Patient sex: M
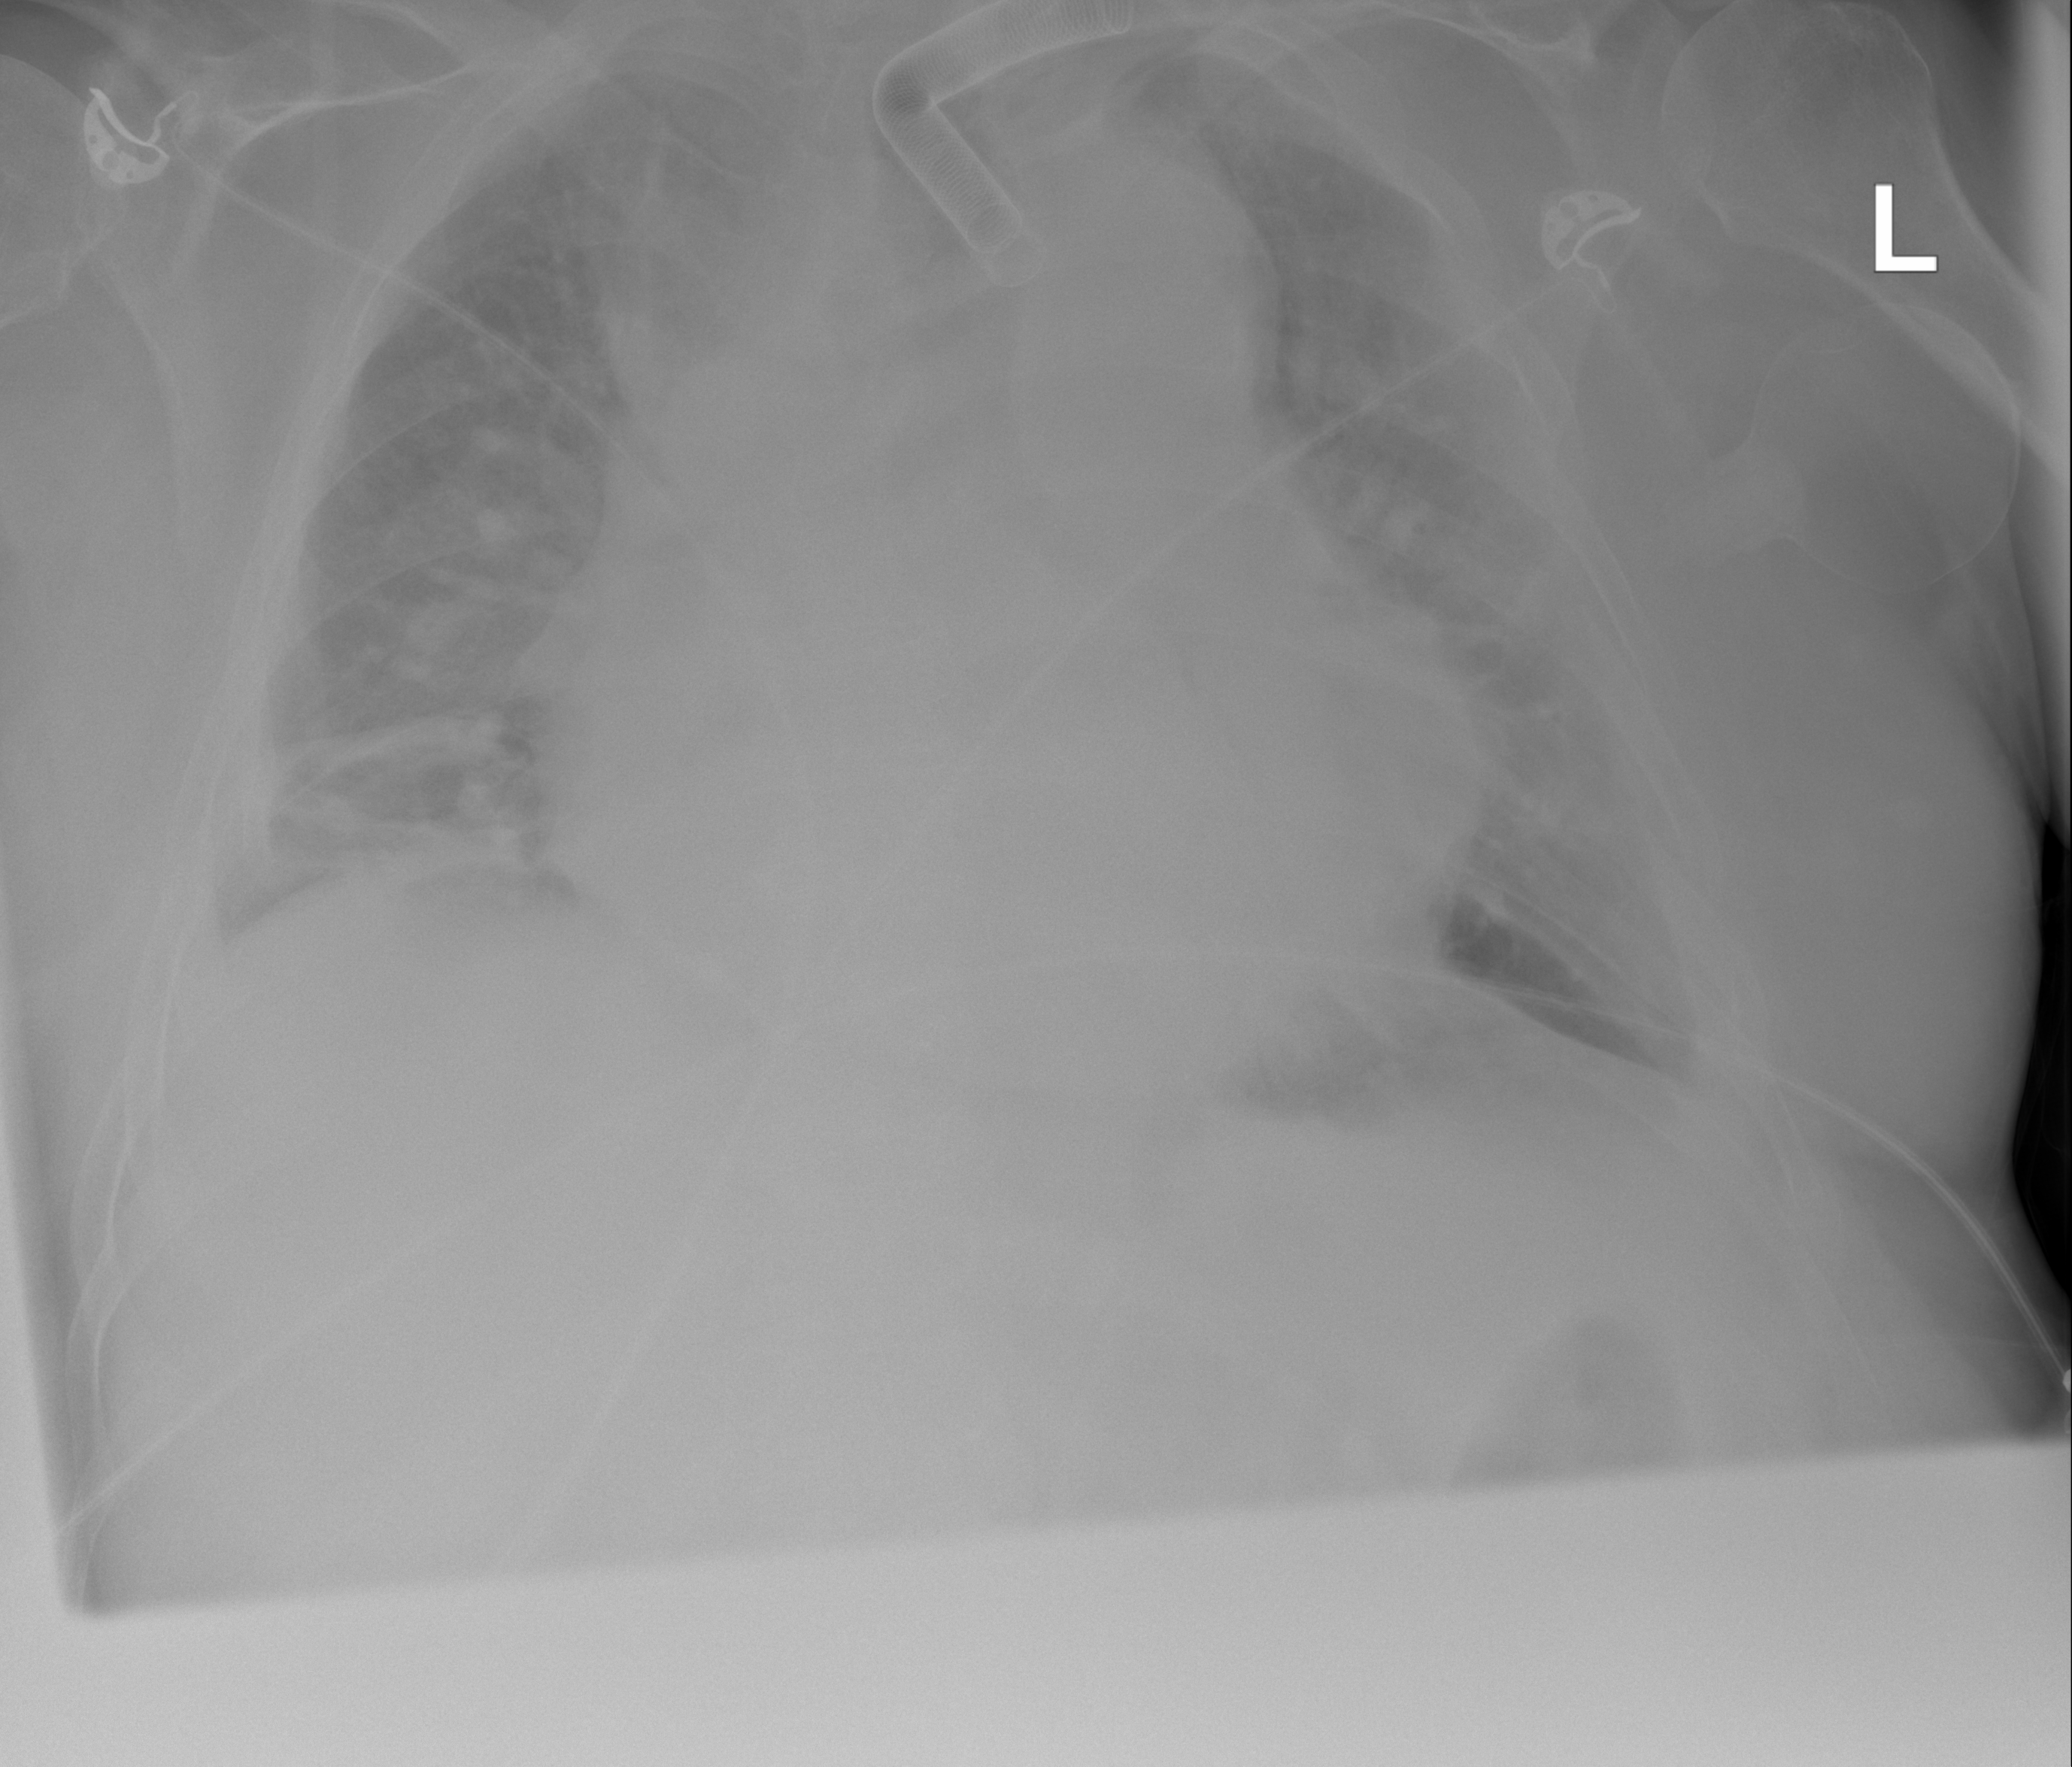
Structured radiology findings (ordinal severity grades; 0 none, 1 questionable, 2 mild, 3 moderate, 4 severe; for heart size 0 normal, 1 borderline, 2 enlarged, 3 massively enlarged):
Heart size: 3
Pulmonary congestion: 3
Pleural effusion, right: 2
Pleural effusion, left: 1
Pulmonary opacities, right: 2
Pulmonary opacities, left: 2
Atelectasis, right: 2
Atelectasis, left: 0